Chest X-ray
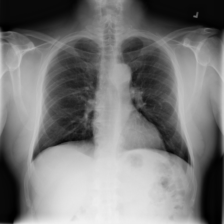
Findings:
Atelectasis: negative
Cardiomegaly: negative
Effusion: negative
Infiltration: negative
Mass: negative
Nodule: negative
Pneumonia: negative
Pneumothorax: negative
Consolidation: negative
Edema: negative
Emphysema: negative
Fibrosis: negative
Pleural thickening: negative
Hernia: negative